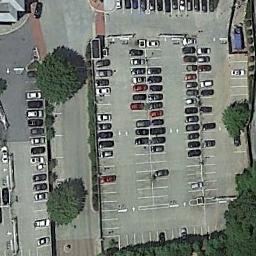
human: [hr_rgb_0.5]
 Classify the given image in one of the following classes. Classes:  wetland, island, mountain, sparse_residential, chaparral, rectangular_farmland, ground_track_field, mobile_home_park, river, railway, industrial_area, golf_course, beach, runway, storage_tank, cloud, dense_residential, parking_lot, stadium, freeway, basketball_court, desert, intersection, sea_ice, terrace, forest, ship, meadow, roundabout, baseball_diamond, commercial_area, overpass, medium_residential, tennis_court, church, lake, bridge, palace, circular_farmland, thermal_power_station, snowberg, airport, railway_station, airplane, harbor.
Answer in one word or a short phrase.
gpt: parking_lot